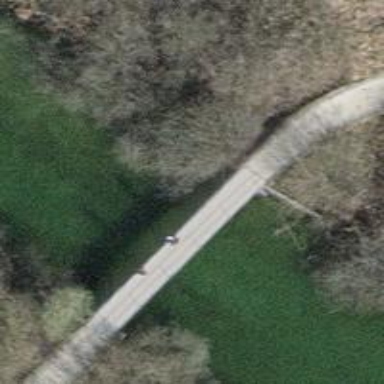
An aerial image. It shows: Concrete track on bridge with top-grade surface.